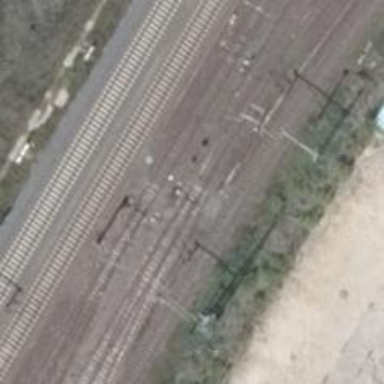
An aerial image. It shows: Railway switch.